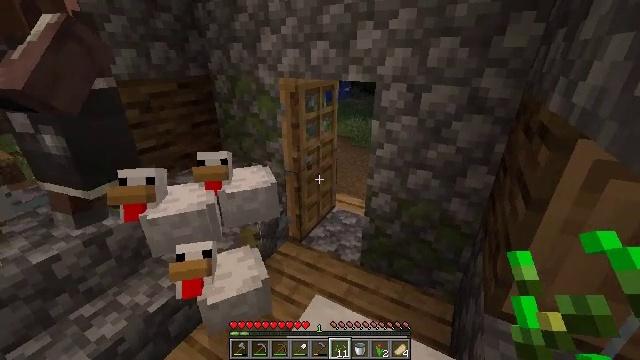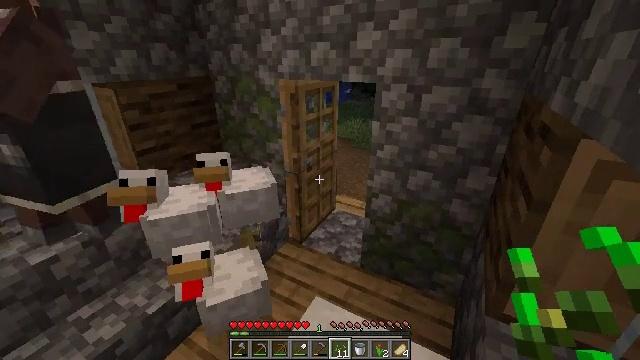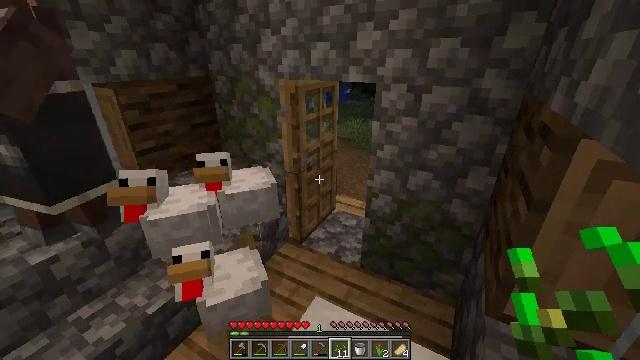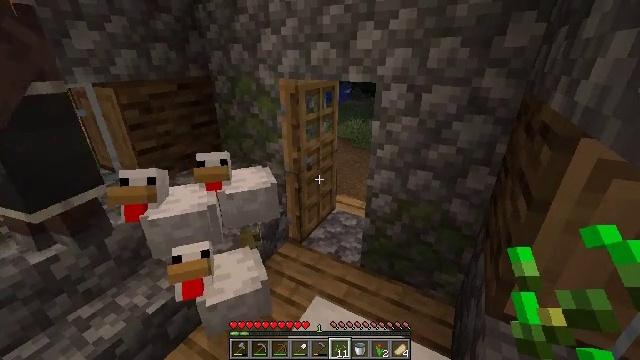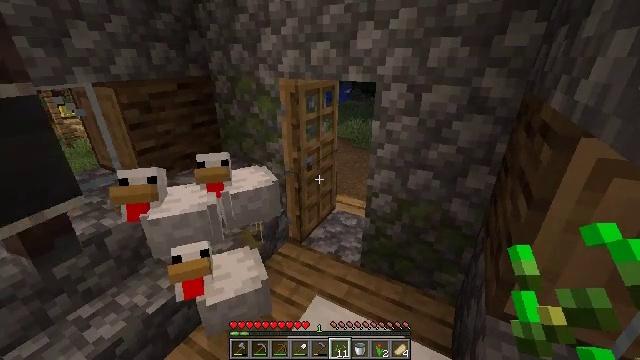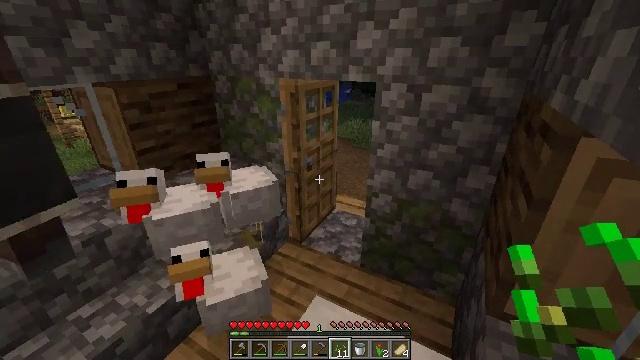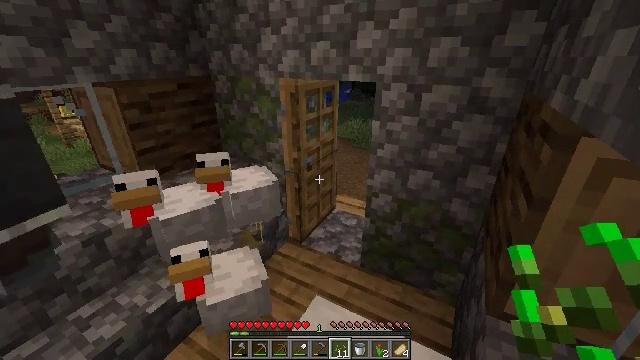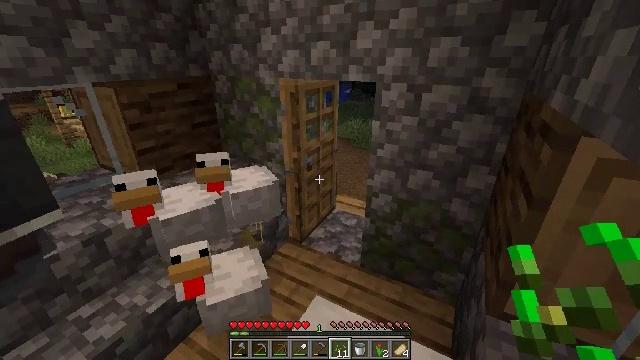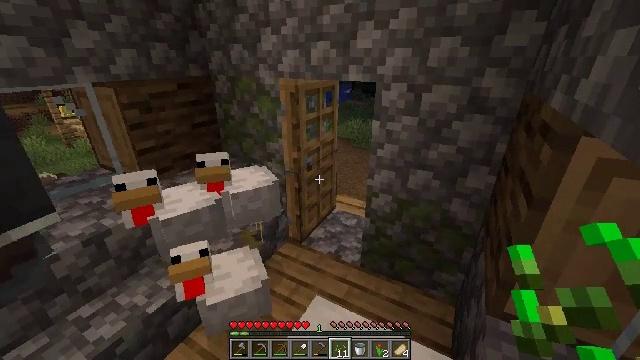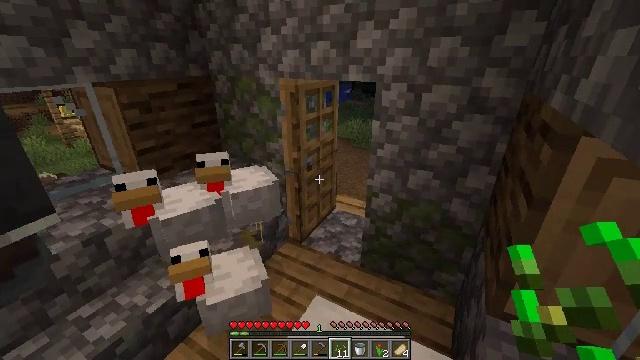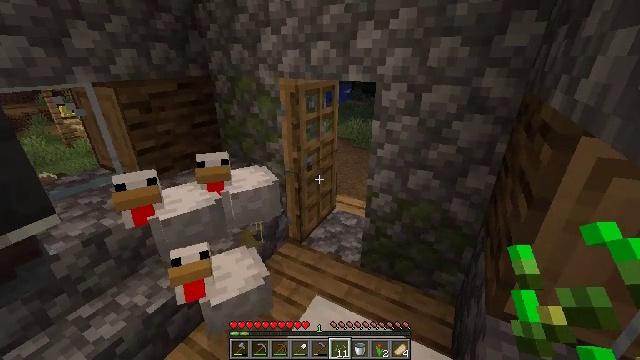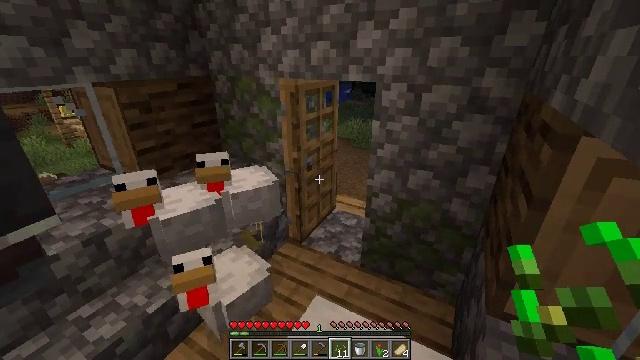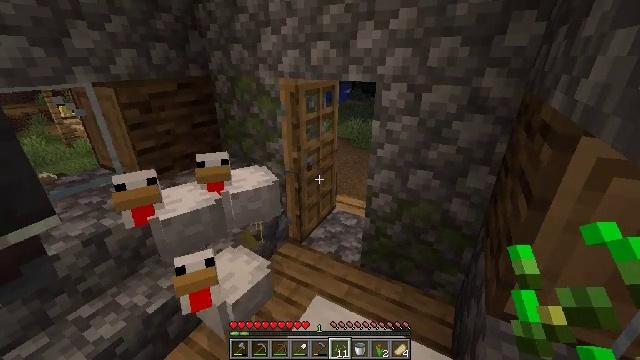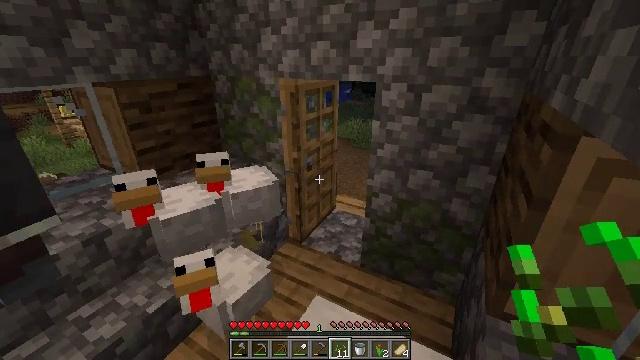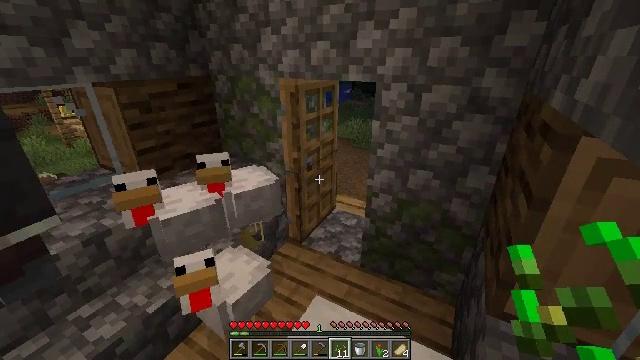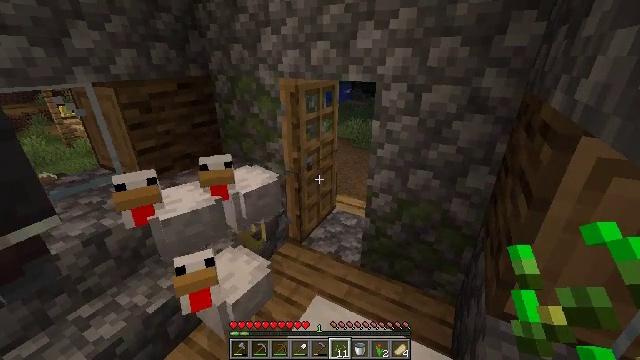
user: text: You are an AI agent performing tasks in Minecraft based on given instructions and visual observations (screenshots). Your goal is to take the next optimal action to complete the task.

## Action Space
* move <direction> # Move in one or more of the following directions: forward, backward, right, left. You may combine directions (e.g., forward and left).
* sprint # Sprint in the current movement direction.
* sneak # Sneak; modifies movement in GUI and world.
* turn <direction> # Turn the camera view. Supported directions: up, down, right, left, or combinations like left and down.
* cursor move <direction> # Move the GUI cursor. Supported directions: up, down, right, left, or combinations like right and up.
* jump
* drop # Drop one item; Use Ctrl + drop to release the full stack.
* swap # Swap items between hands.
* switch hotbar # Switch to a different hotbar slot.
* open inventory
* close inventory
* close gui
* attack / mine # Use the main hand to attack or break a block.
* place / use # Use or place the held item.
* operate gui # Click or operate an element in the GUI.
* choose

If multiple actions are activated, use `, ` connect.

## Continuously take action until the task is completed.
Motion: motion action
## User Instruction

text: Break the oak stairs.
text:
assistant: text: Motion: no_op
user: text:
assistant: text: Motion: no_op
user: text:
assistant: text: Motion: no_op
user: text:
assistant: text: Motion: no_op
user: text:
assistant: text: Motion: no_op
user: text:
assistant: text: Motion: no_op
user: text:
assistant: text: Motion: no_op
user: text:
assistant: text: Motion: no_op
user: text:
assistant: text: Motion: no_op
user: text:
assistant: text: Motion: no_op
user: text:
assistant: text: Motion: no_op
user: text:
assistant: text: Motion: no_op
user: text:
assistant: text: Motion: no_op
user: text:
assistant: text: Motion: no_op
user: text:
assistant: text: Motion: no_op
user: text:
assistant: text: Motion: no_op
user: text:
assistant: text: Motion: open inventory
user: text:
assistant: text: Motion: open inventory
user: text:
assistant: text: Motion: open inventory
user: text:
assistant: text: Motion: open inventory
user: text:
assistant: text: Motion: no_op
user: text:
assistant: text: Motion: cursor move right
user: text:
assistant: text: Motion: cursor move right and down
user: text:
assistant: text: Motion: cursor move right and down
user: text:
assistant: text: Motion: cursor move down
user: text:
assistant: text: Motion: cursor move down
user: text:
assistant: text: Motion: no_op
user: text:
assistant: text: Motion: no_op
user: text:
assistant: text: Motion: no_op
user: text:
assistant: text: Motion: sneak